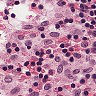
Metastatic tissue present: no